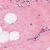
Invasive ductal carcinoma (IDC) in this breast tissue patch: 0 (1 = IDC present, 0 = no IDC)